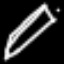
Label: pencil